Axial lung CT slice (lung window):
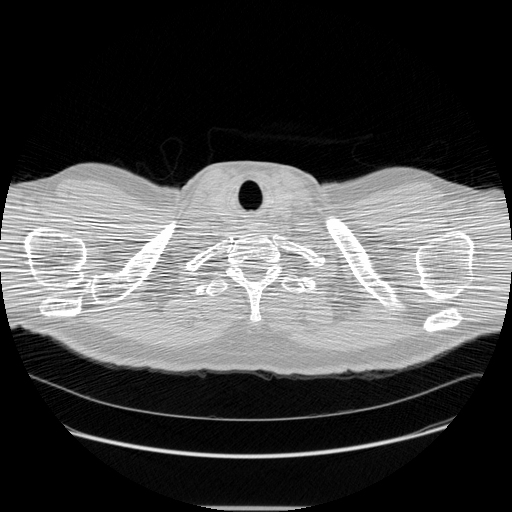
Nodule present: no